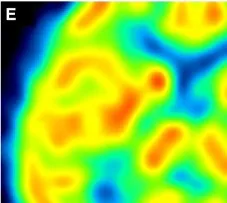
Changes in cerebral blood flow during the course of treatment. Are expanded in . The insular cortex is identified in. (arrows),. Suggesting that the relative hyperperfusion in.
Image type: radiology (spect)